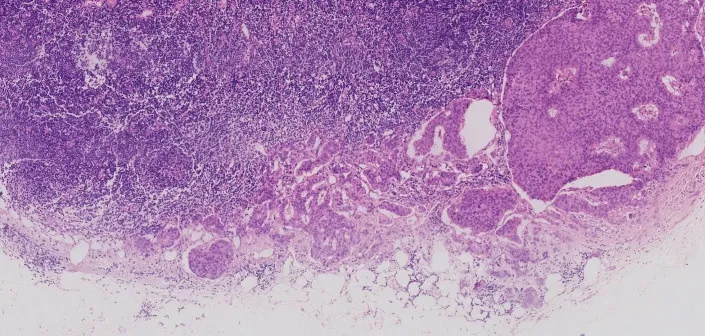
Some lymph nodes around the resected intestinal segment were invaded by neuroendocrine tumor (NET) G1.
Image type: pathology (h&e)